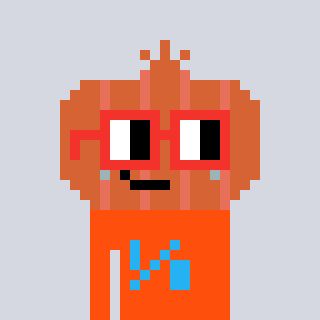
a pixel art character with square red glasses, a onion-shaped head and a orange-colored body on a cool background